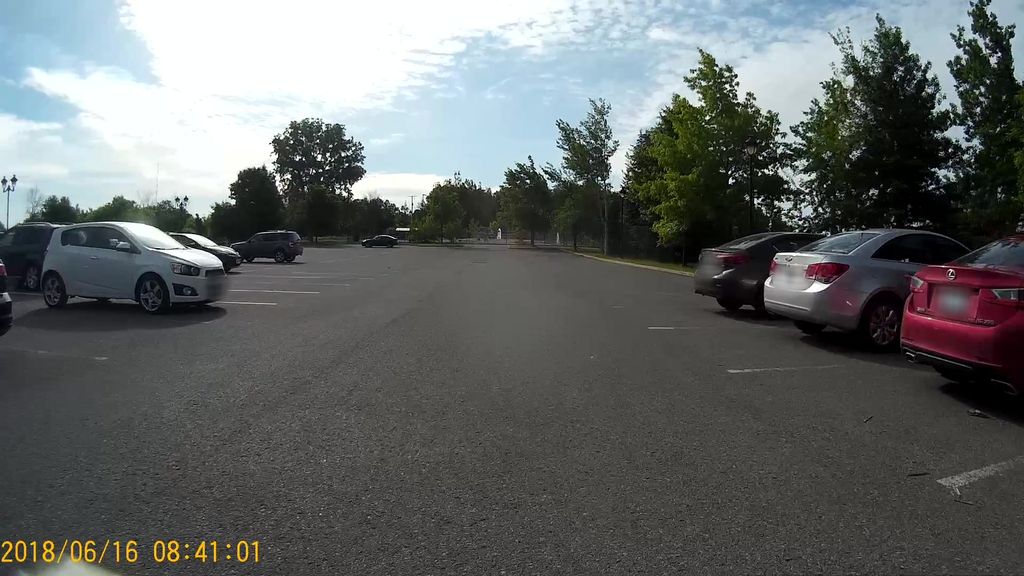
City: ottawa-gatineau